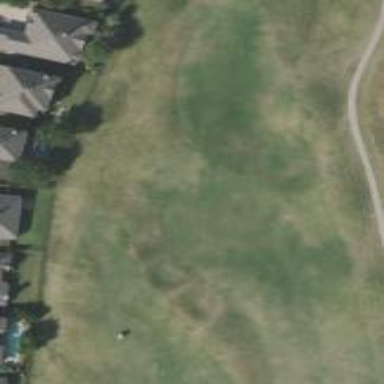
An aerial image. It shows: Grassy area designated as golf fairway.